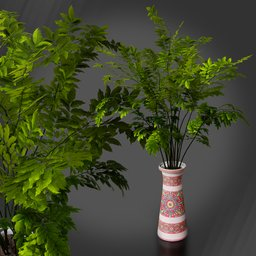
Label: decoration